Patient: sex M, age 66
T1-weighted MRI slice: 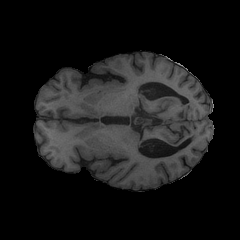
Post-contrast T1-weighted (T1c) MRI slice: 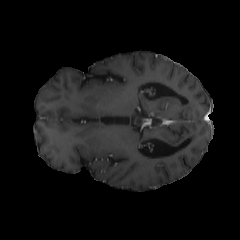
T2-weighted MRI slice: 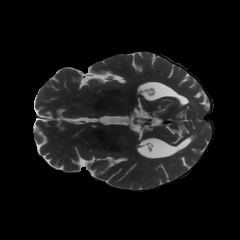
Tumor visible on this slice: yes
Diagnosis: Glioblastoma, IDH-wildtype
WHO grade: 4